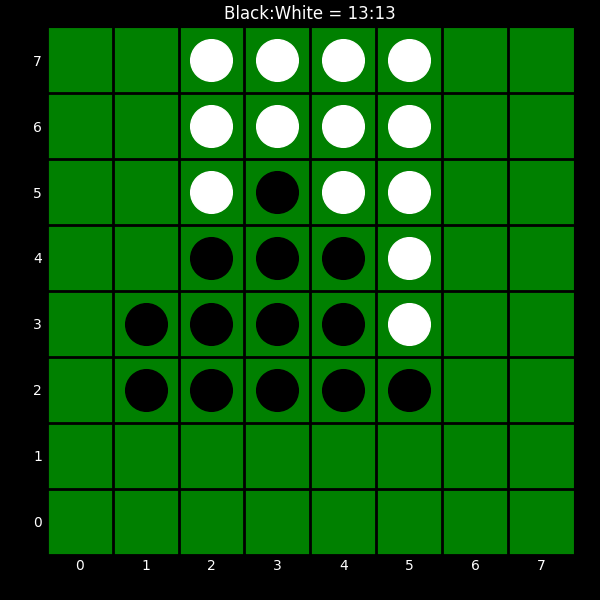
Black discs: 13
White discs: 13